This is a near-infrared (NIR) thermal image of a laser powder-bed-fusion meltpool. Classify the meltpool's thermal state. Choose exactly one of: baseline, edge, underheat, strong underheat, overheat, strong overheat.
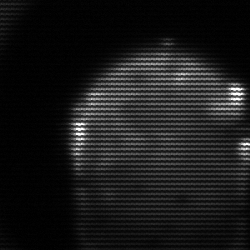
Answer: edge